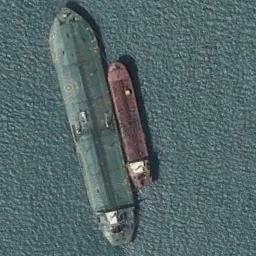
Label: ship